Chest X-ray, AP view. Patient: 62 years old, sex F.
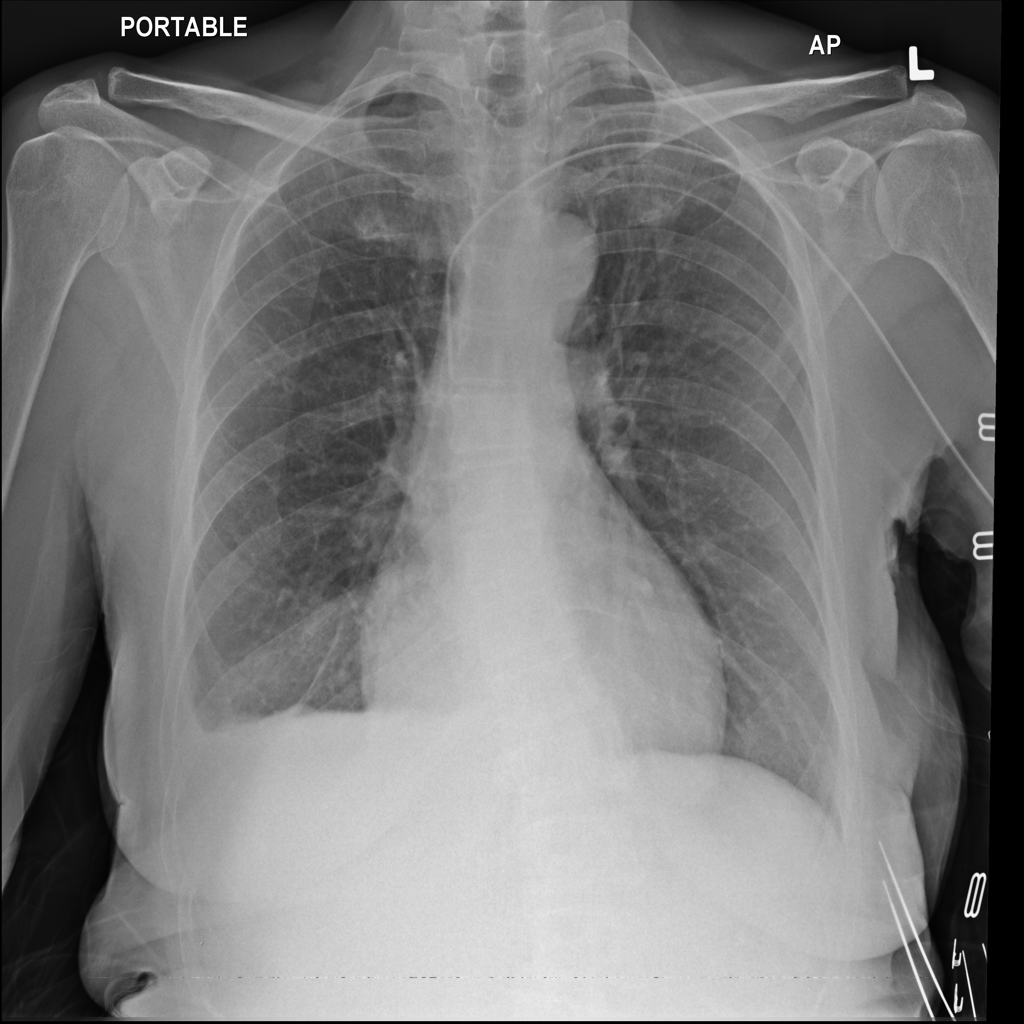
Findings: Atelectasis, Effusion, Infiltration